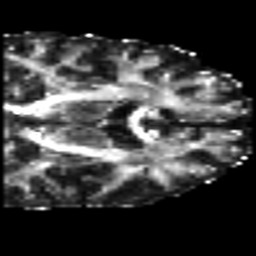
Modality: FA
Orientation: coronal
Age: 40
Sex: female
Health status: healthy
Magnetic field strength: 3 T
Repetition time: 7 s
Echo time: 0.0926 s